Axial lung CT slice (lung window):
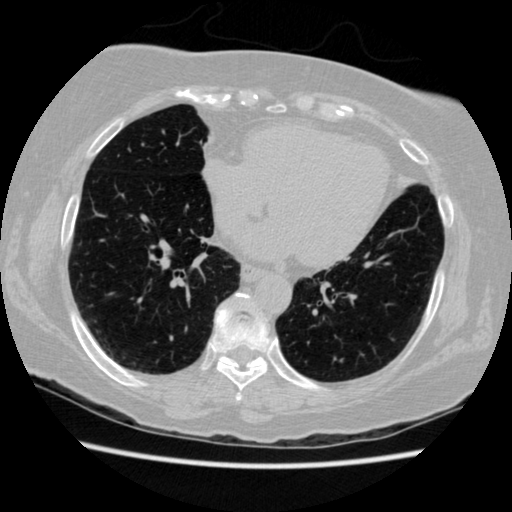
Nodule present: no